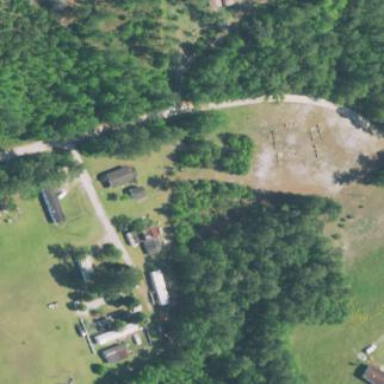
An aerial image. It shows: Cemetery.